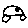
Label: car